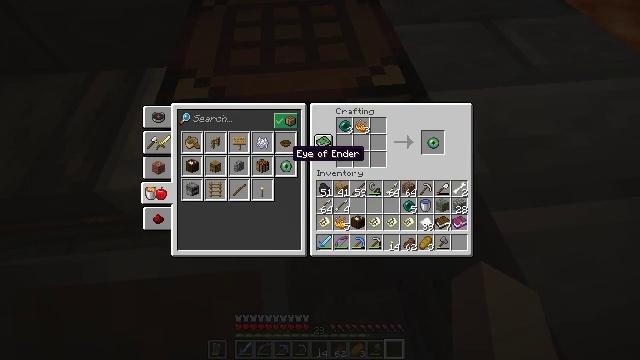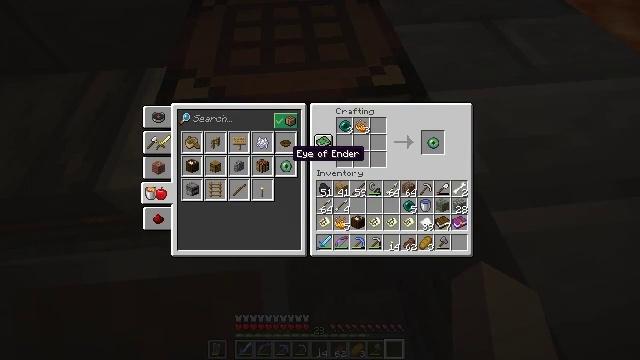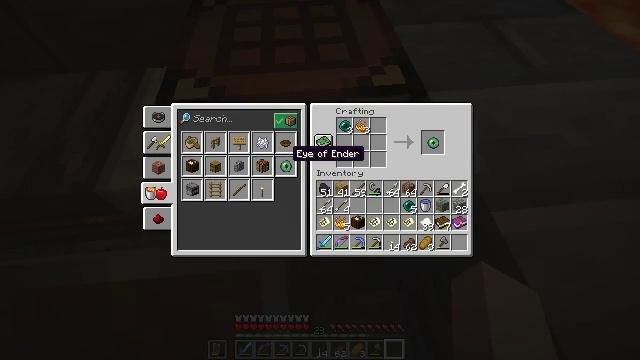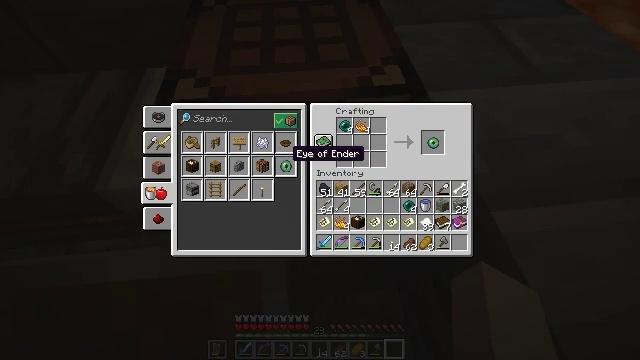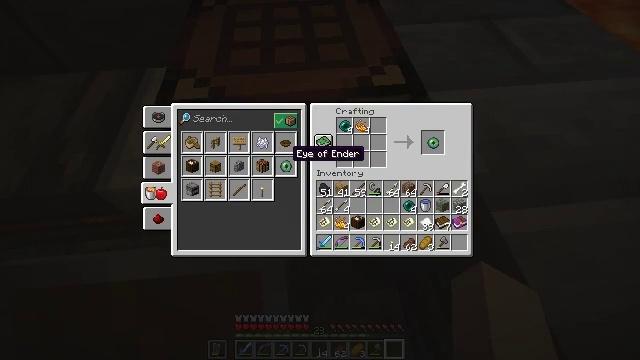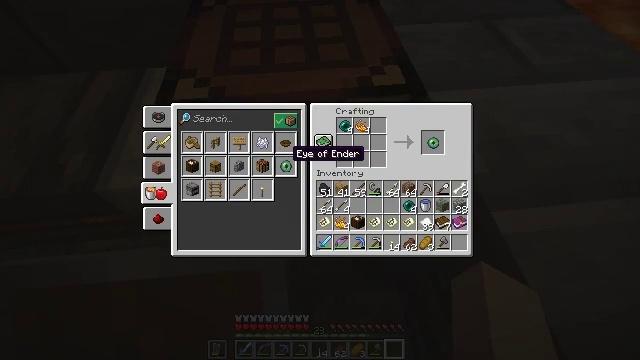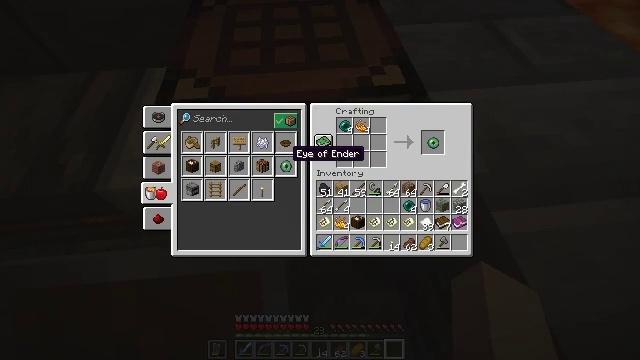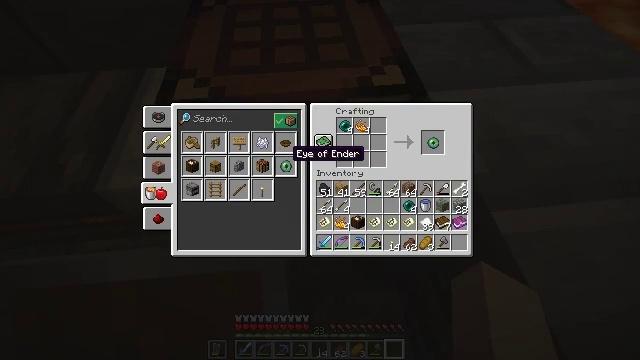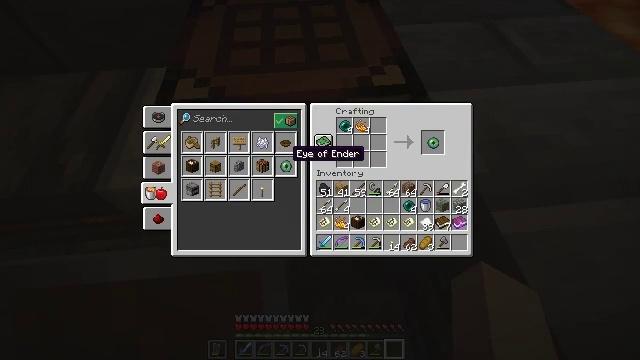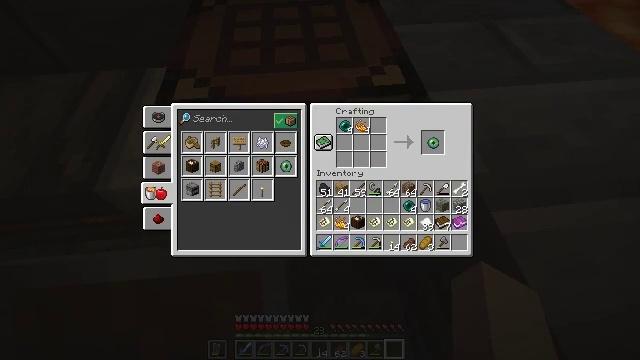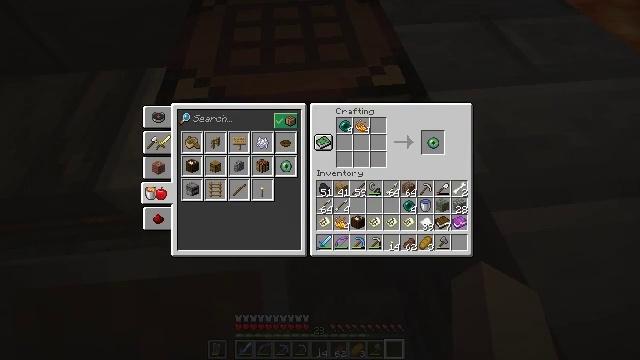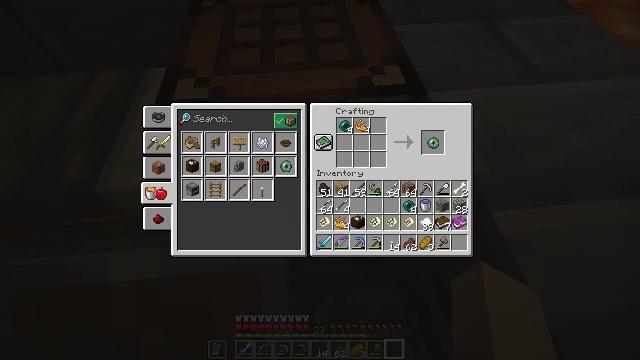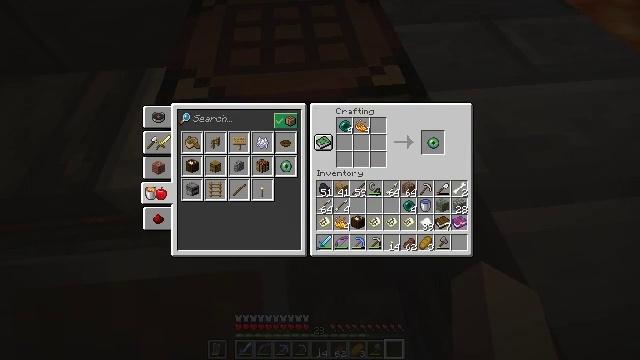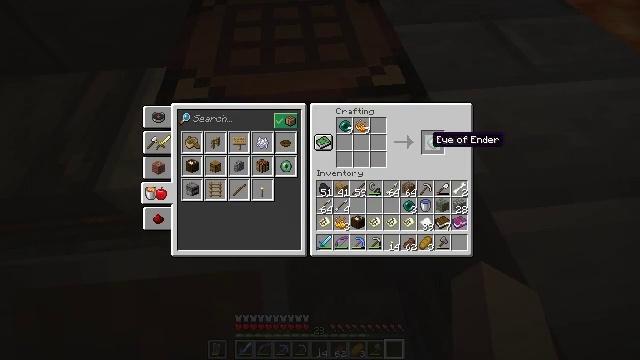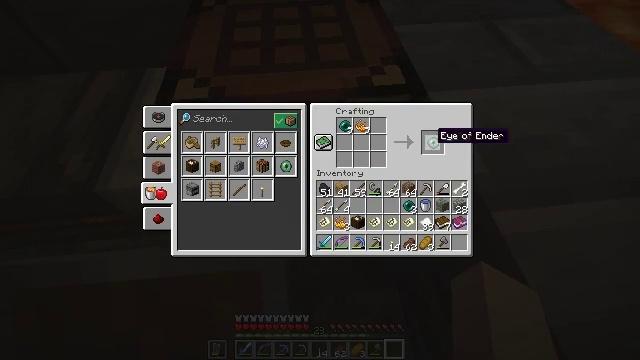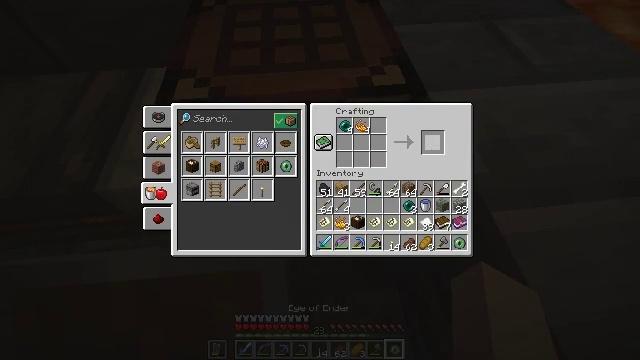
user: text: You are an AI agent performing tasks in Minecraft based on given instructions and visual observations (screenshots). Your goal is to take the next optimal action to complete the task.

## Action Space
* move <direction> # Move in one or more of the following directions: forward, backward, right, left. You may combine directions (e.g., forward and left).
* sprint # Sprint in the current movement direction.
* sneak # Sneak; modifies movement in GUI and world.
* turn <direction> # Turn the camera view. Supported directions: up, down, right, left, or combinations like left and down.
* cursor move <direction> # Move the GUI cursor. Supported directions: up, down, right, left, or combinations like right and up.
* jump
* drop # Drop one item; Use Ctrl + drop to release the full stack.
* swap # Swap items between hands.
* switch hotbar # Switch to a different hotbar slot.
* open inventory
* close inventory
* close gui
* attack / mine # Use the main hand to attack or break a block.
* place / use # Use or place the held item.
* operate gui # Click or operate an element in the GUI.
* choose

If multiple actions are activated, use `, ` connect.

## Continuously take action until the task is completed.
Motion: motion action
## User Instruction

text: Craft an ender eye.
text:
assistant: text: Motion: no_op
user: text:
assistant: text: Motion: no_op
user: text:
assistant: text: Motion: no_op
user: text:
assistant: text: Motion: no_op
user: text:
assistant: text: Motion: no_op
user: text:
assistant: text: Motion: no_op
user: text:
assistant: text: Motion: operate gui
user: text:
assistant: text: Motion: operate gui
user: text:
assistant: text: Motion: cursor move right
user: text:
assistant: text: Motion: cursor move right and up
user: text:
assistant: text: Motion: sneak, cursor move right
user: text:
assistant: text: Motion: sneak, cursor move right and down
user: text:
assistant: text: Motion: sneak, cursor move right
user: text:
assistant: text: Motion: sneak
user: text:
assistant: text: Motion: sneak, operate gui
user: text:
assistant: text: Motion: sneak, operate gui
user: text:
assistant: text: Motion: sneak
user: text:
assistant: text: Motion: sneak
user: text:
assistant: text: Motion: no_op
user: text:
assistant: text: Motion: no_op